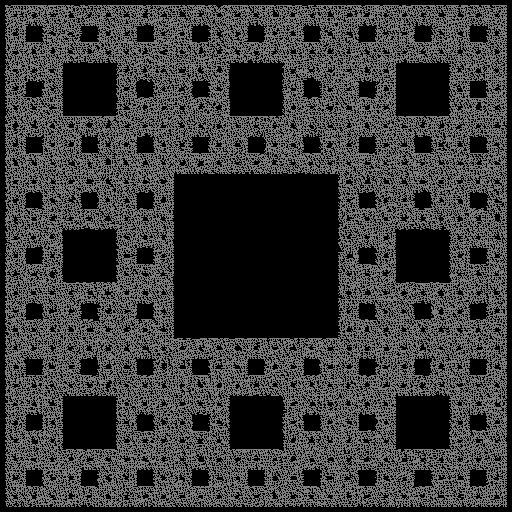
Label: sierpinski_carpet